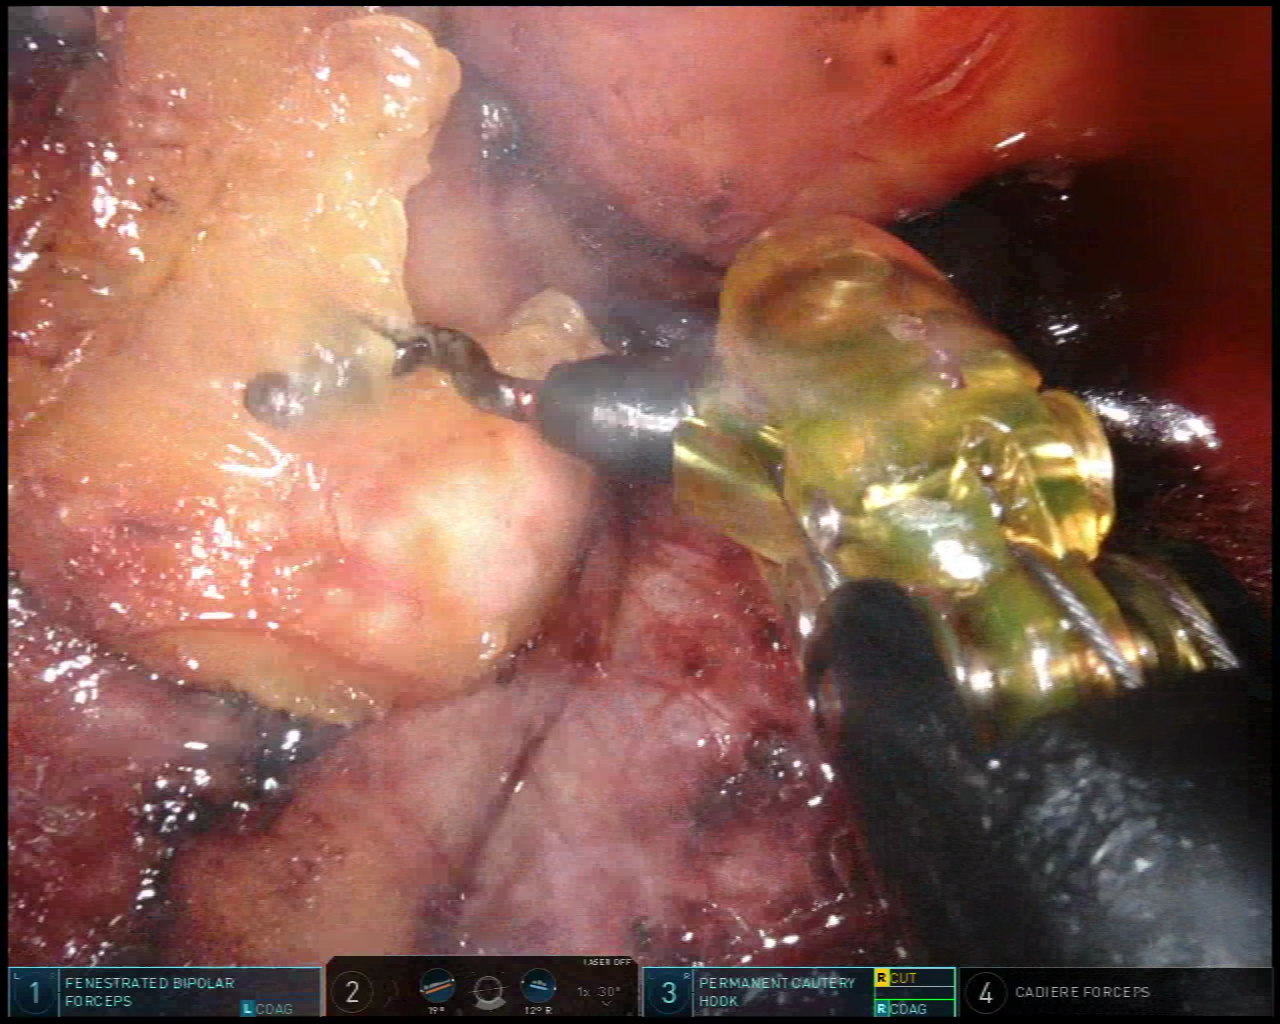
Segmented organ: pancreas
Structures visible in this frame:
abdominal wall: no
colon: no
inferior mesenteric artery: no
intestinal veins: no
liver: no
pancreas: yes
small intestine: no
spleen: no
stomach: no
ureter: no
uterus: no
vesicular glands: no